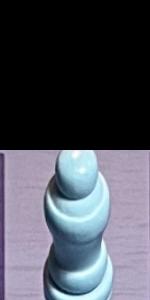
Label: Empty